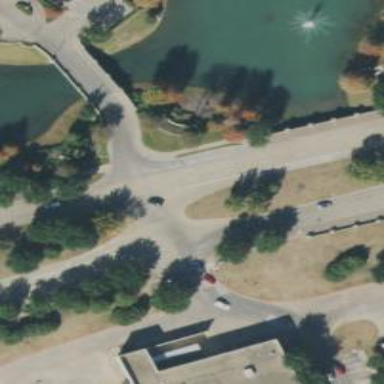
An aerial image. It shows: Secondary road with separate sidewalks.